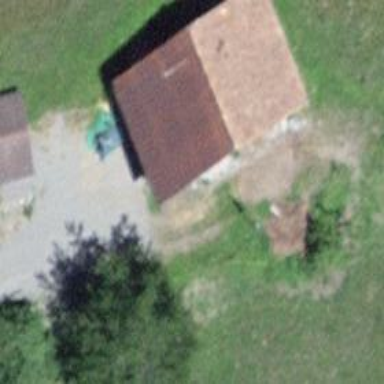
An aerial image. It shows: Rural barn.